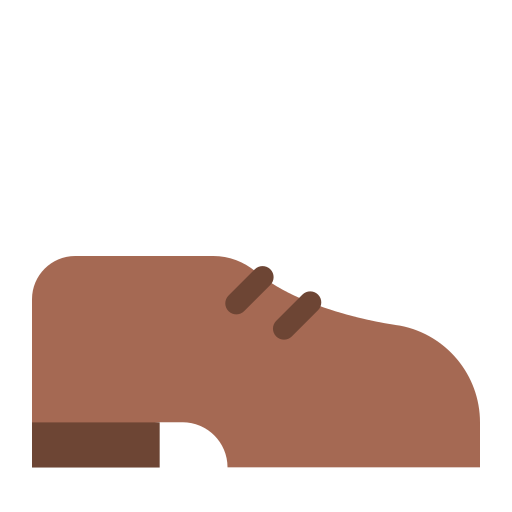
mans shoe flat